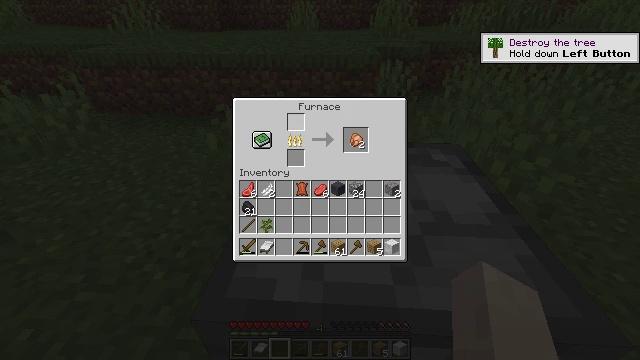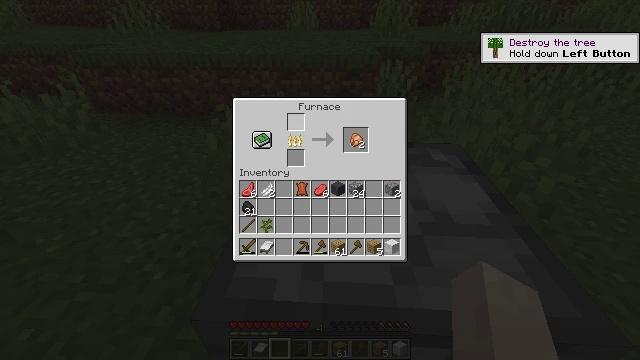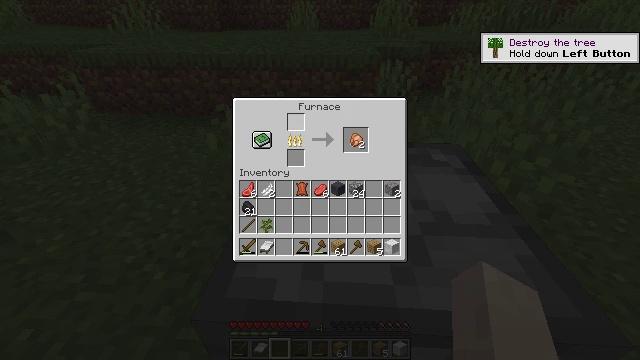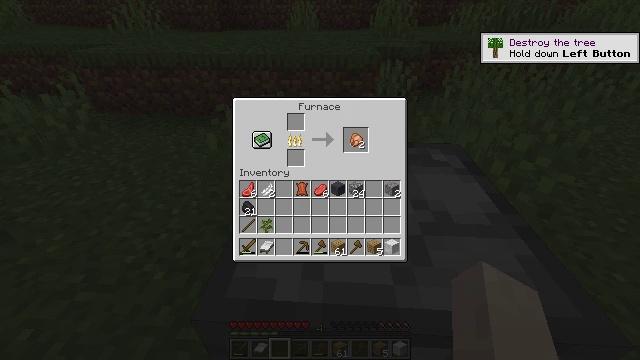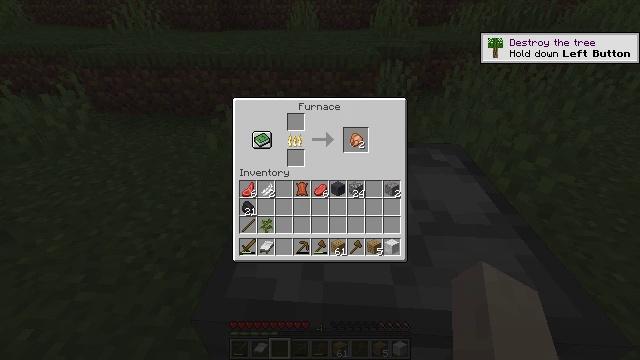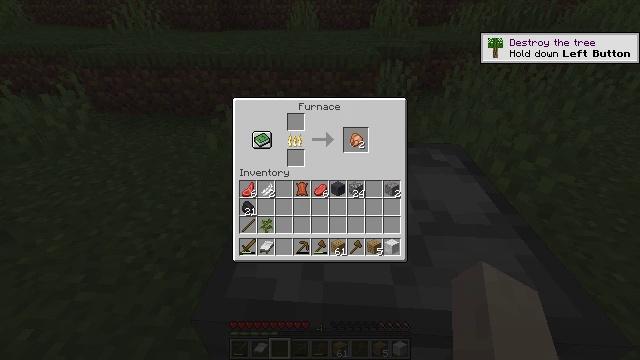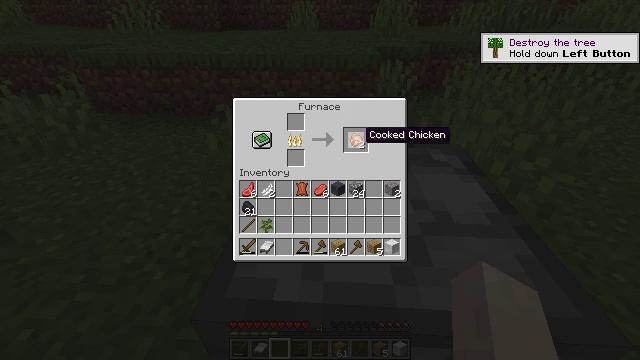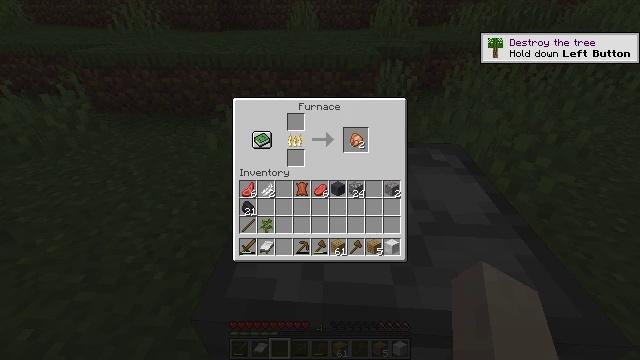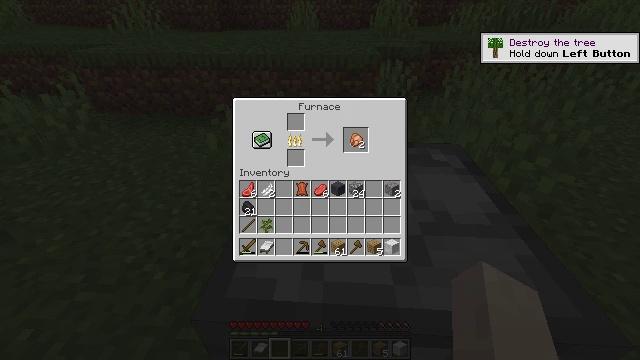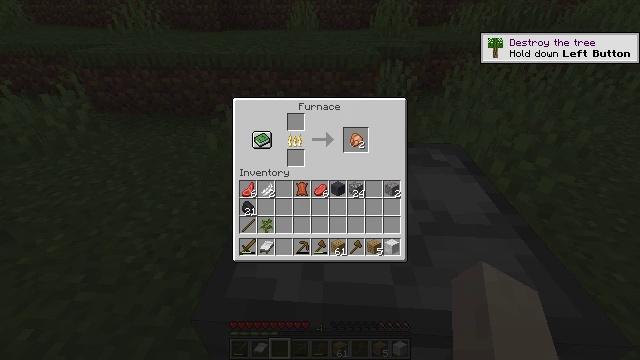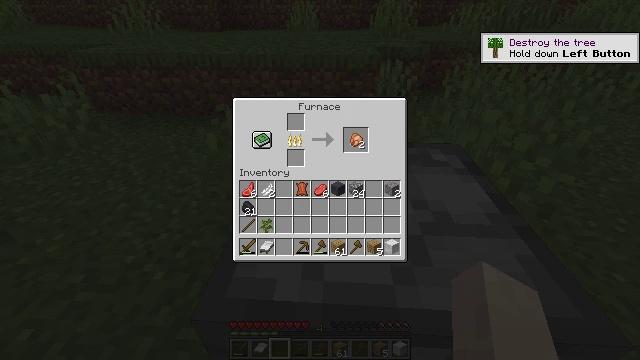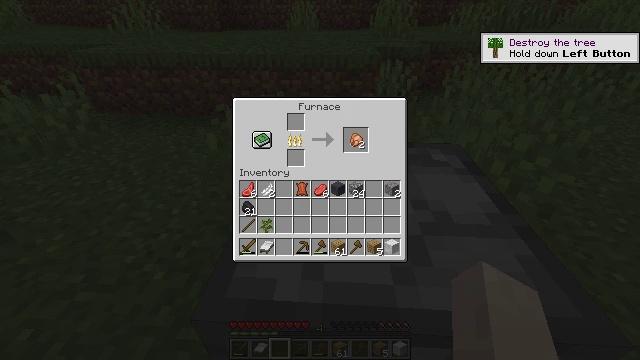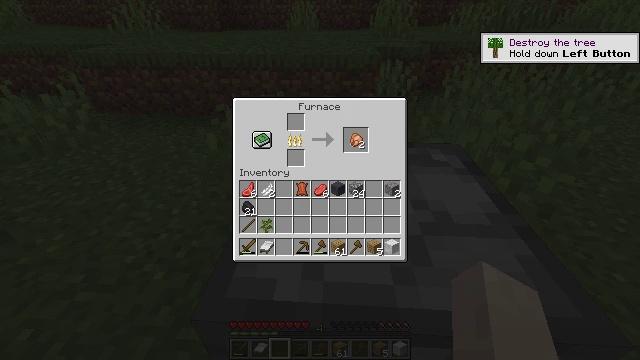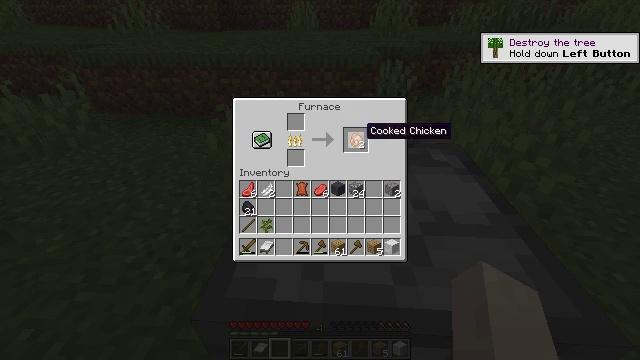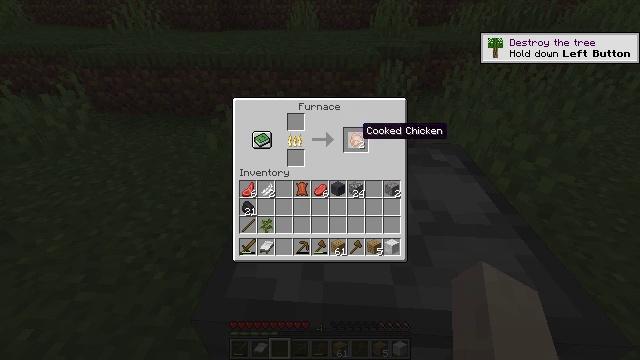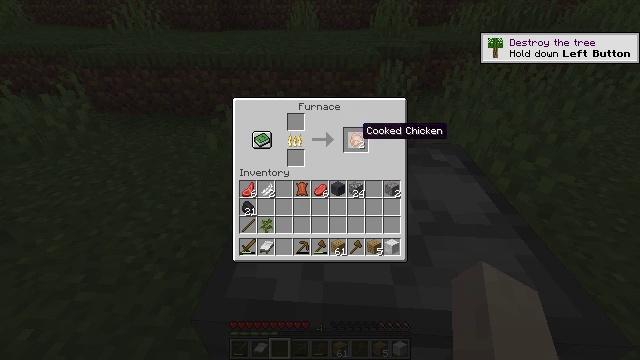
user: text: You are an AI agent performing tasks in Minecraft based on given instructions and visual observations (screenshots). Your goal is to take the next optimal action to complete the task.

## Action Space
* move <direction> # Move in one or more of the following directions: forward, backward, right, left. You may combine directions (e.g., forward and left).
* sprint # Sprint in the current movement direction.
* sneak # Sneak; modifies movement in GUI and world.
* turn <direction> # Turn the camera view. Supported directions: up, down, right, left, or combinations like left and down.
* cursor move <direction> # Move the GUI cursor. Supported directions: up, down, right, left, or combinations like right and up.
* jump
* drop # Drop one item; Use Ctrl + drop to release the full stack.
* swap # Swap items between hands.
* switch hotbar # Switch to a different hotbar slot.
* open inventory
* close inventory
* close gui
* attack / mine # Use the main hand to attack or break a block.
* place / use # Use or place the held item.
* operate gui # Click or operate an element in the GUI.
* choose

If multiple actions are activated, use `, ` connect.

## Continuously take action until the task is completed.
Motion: motion action
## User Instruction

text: Get a cooked chicken by cooking it.
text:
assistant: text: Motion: no_op
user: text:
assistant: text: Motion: no_op
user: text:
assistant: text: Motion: no_op
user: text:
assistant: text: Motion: no_op
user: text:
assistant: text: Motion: no_op
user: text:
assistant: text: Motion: no_op
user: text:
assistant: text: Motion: cursor move right and down
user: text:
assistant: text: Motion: cursor move right
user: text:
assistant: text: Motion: cursor move right
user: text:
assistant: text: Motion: no_op
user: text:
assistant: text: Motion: no_op
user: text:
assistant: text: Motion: no_op
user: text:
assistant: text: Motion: cursor move left
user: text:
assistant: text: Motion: no_op
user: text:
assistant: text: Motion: cursor move left
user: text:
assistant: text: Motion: no_op
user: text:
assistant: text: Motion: no_op
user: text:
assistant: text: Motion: no_op
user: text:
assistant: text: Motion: no_op
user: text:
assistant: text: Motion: no_op
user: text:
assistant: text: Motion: cursor move left
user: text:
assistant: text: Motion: cursor move left and down
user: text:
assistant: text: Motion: cursor move left and down
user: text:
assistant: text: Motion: cursor move left and down
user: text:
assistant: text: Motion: no_op
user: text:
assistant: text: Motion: no_op
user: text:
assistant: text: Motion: no_op
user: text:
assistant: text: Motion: cursor move down
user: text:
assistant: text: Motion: no_op
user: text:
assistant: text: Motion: no_op